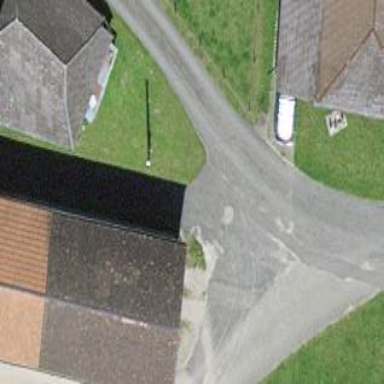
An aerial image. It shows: Barn.